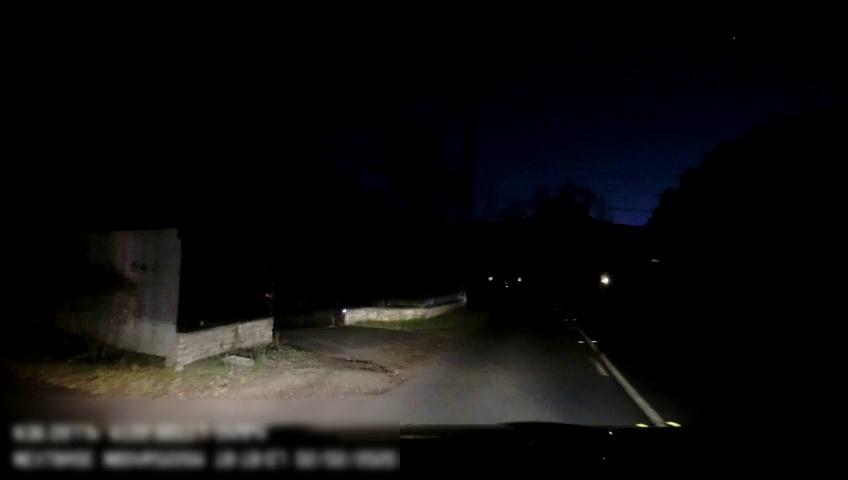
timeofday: Night
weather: Other
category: Drivable Space
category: Lanes | Current Lane